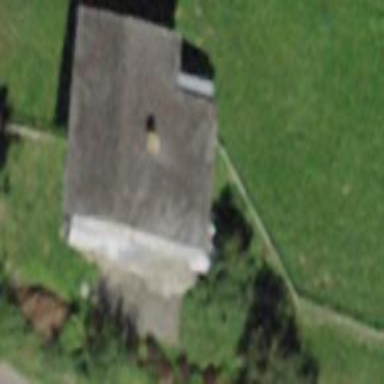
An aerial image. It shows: Bungalow.